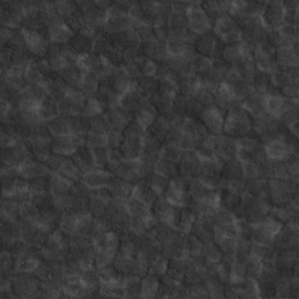
Label: non_frost